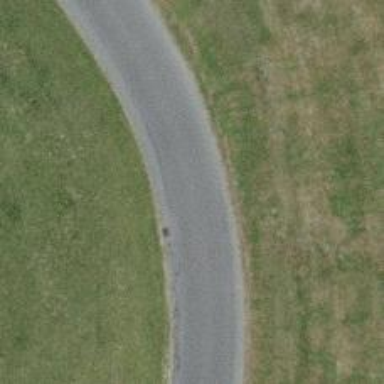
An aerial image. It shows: Tertiary road with asphalt surface.